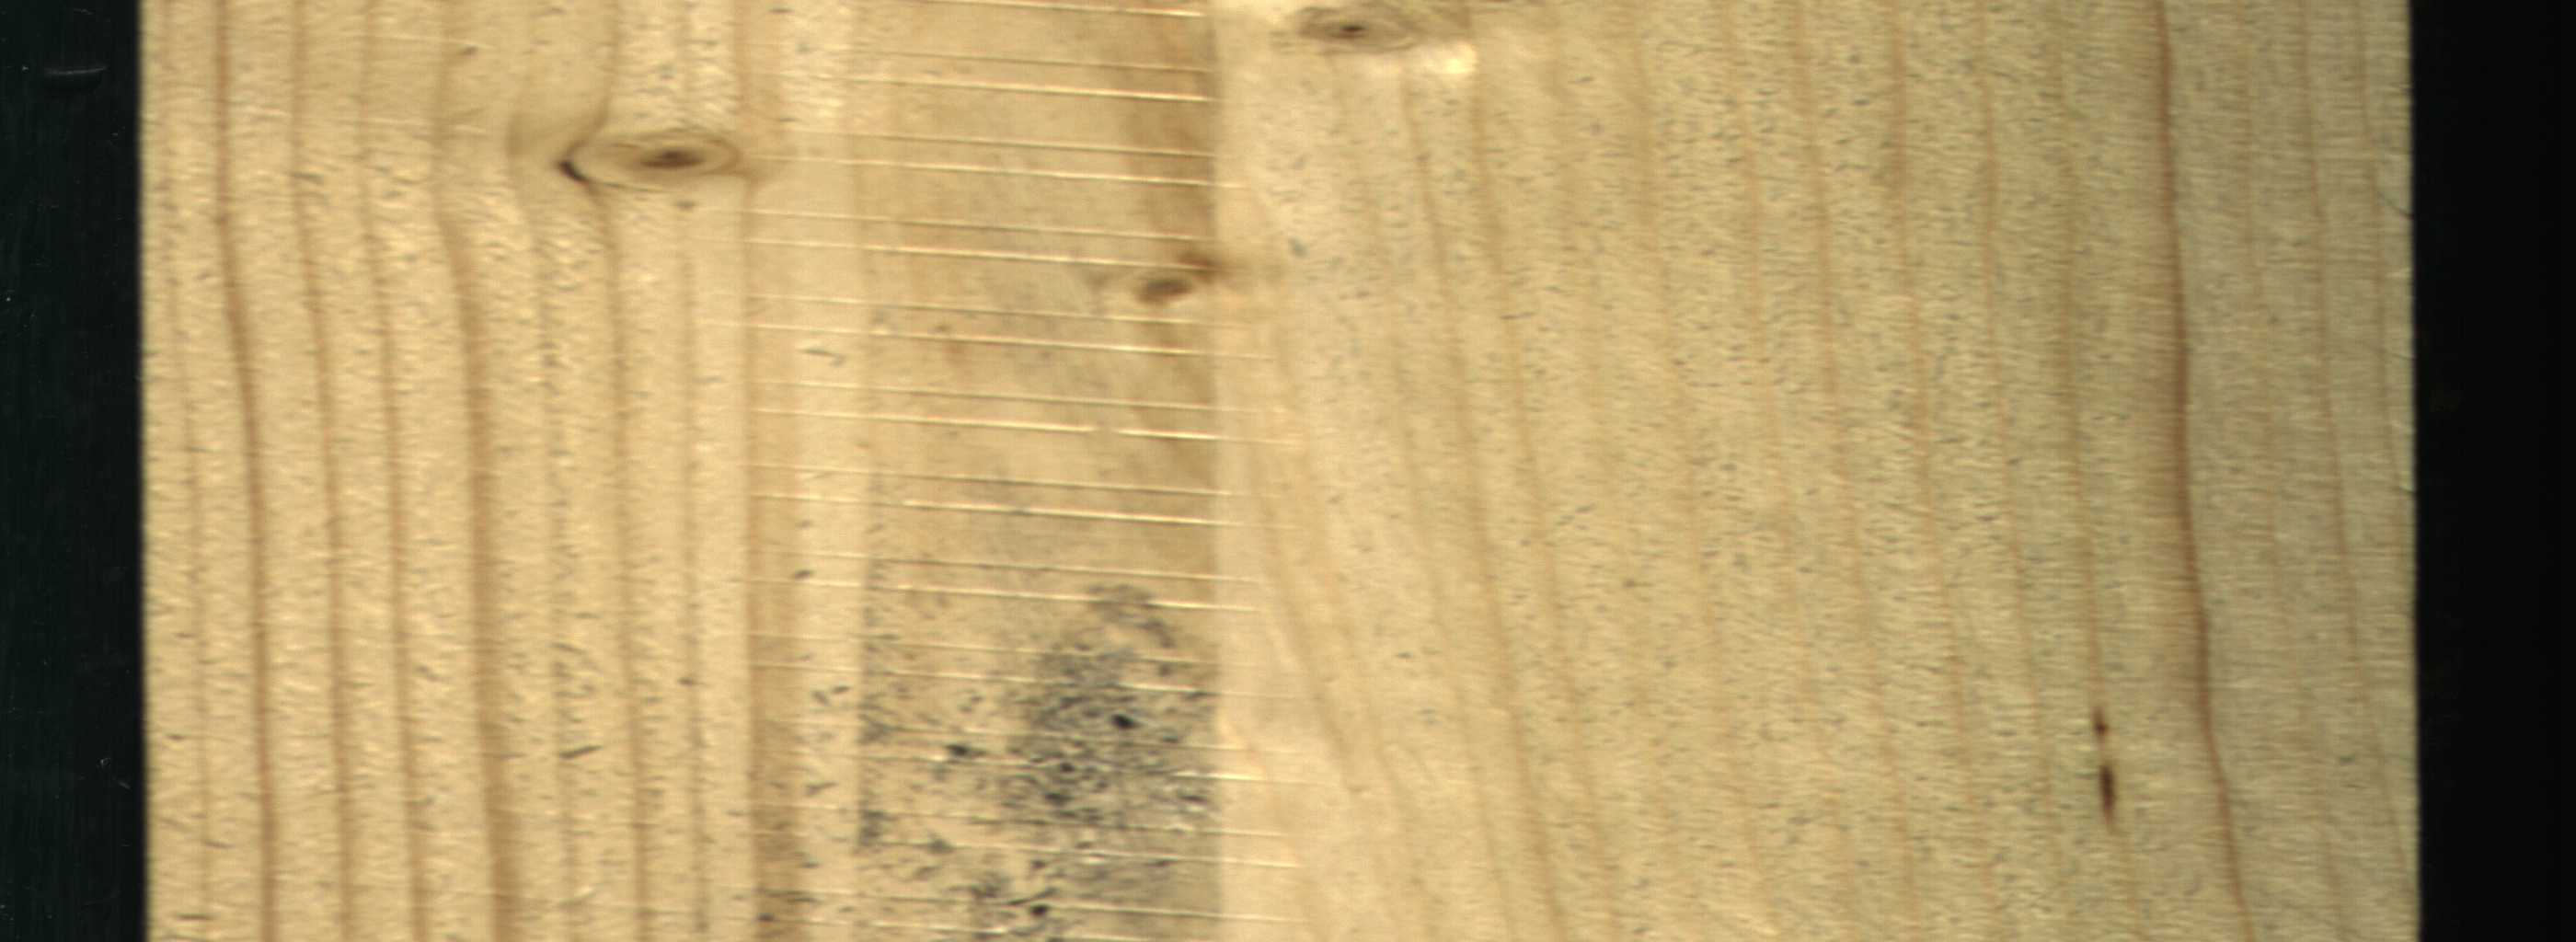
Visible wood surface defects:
resin
Live_Knot
Live_Knot
Live_Knot